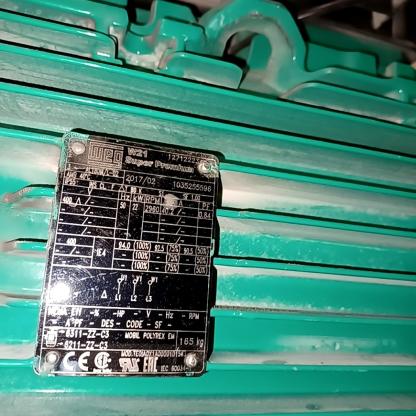
Klasa: tabliczka-znamionowa